Question: How can I open a 'QDialog' window instead QuitProgram in taskbar, when I click right-button in CloseWindow?
Check Image

Obs: I already have a QDialog UI with Button Quit Program.
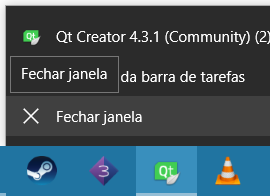
Answer: Override the 'QWidget::closeEvent()' function in your main window. This is getting called when the user tries to quit the application. Example:
'''
void YourMainWindow::closeEvent(QCloseEvent* ev)
{
QMessageBox msgBox(QMessageBox::Question,
tr("Quit"), tr("Are you sure you want to quit?"),
QMessageBox::Yes | QMessageBox::Cancel);
msgBox.setDefaultButton(QMessageBox::Cancel);
#ifdef Q_OS_MAC
// This presents the dialog as a sheet in Mac OS.
msgBox.setWindowModality(Qt::WindowModal);
#endif
if (msgBox.exec() == QMessageBox::Yes) {
ev->accept();
} else {
ev->ignore();
}
}
'''